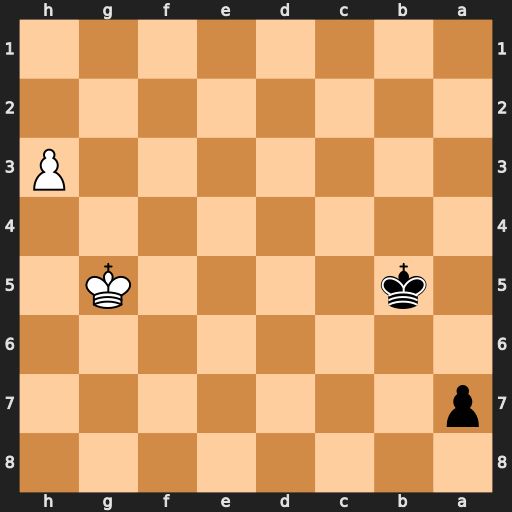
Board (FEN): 8/p7/8/1k4K1/8/7P/8/8
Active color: b
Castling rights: -
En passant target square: -
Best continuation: a5 h4 a4 h5 a3